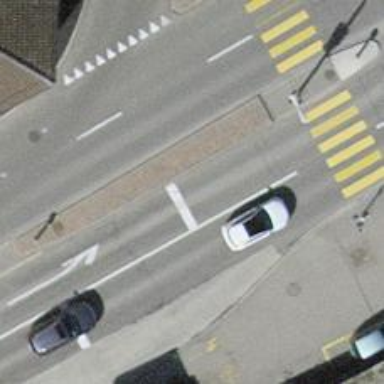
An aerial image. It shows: Crossing with traffic signals and zebra crossing island.